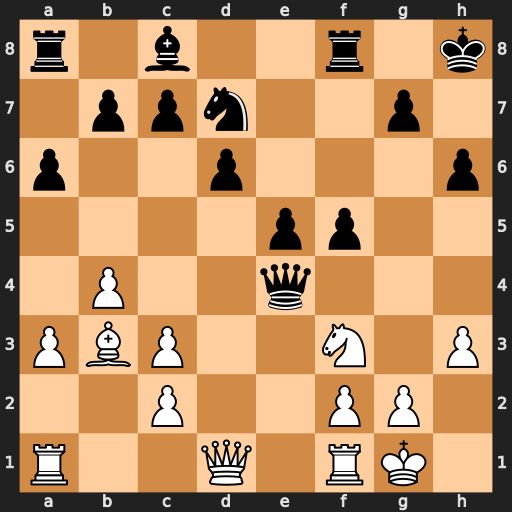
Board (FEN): r1b2r1k/1ppn2p1/p2p3p/4pp2/1P2q3/PBP2N1P/2P2PP1/R2Q1RK1
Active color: w
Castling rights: -
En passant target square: -
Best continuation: Bd5 Qxd5 Qxd5